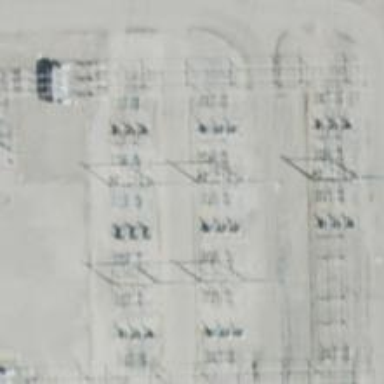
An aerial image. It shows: Switch used for power control.